Current action and preconditions to check: trajectory_clear

Your task: For each precondition in the list above, predict whether it will hold at this action.

Consider the current scene as observed from the mobile robot's camera, and analyze the predicted future states of all dynamic agents (e.g., people, animals, vehicles, or any moving entities) within the NEXT SECOND.

IMPORTANT: Only answer "very likely" if you are absolutely certain—based on strong, clear evidence—that a dynamic agent will violate the precondition in the predicted future state. Do NOT answer "very likely" for unlikely, ambiguous, or low-probability risks.

Ask yourself for each precondition: Is there a high probability, with clear and convincing evidence, that the predicted future states of any dynamic agent will interfere with the predicted future state of the currently executing action within the NEXT SECOND, causing that precondition to fail?

Assess the risk level based on these predictions. Use "likely" or "very likely" if motions create a clear risk of interference.

Use "neutral" or "improbable" if agents are nearby but their predicted paths are clearly diverging or non-conflicting.

Failure Risk Categories: "very improbable", "improbable", "neutral", "likely", "very likely"

Answer Format: Output ONLY the probability_of_failure value from these categories: "very improbable", "improbable", "neutral", "likely", "very likely"

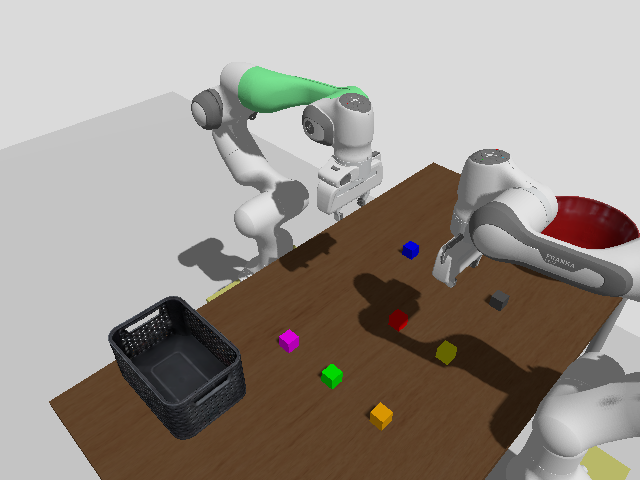

Answer: very improbable